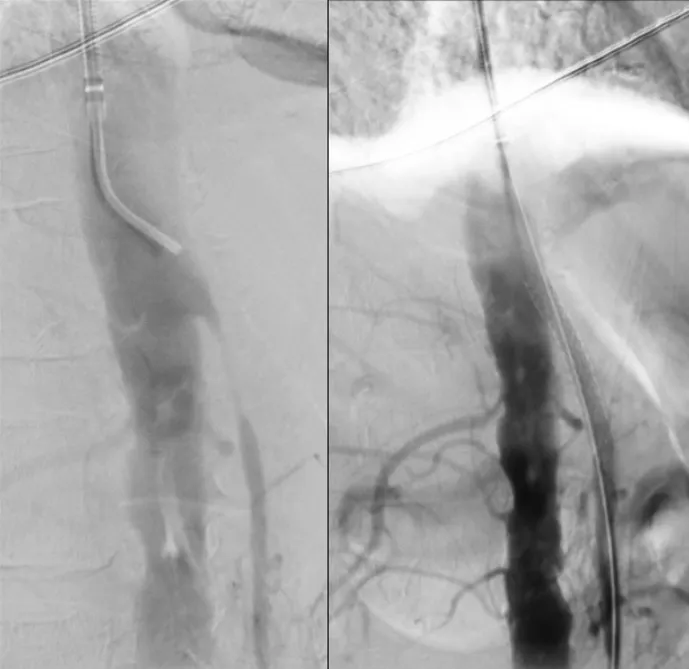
Angioplasty of the superior mesenteric artery with a covered balloon-expandable stent.
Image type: radiology (x_ray)